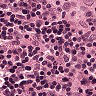
Metastatic tissue present: no